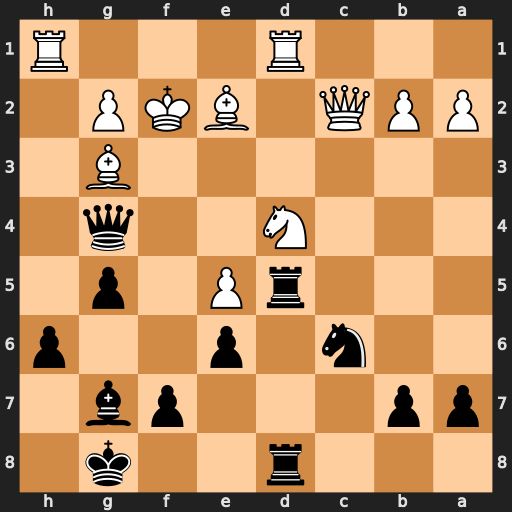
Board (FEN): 3r2k1/pp3pb1/2n1p2p/3rP1p1/3N2q1/6B1/PPQ1BKP1/3R3R
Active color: b
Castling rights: -
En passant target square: -
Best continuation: Nxd4 Bxg4 Nxc2